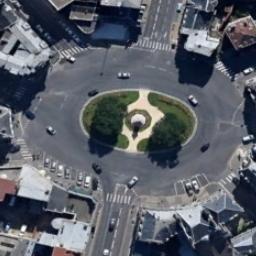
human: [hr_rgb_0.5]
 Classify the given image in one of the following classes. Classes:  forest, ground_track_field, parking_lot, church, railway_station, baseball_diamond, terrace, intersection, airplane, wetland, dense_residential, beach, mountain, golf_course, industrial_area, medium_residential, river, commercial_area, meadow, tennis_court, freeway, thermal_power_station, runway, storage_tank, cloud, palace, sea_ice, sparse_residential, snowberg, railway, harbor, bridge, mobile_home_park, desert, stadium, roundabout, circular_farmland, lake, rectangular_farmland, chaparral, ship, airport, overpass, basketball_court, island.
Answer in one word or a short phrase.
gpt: roundabout